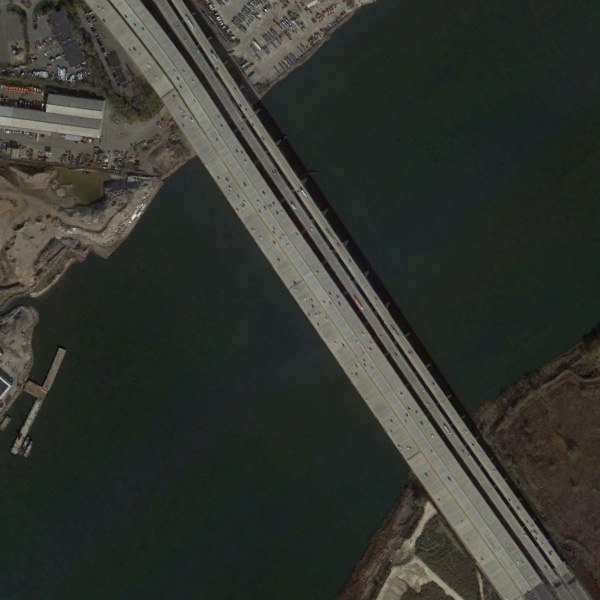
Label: Bridge